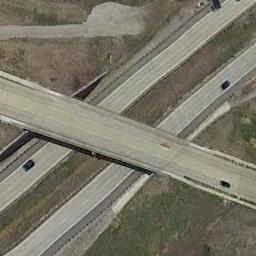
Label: overpass